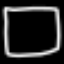
Label: square